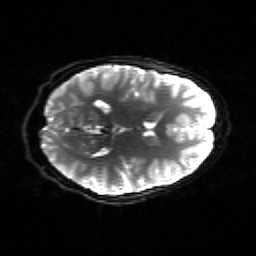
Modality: sbref
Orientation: axial
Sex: female
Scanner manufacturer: siemens
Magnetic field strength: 3 T
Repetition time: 5 s
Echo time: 0.071 s